Question: I am working on Chapter 10 of the Rails Tutorial. I've skipped the account activation and implemented the password reset mailer. Here is the code: of user_mailer_preview.rb
'''
# Preview all emails at http://localhost:3000/rails/mailers/user_mailer
class UserMailerPreview < ActionMailer::Preview
# Preview this email at
# http://localhost:3000/rails/mailers/user_mailer/password_reset
def password_reset
user = User.first
user.reset_token = User.new_token
UserMailer.password_reset(user)
end
end
'''
Here is the code of the user mailer itself:
'''
class UserMailer < ActionMailer::Base
default from: "from@example.com"
# Subject can be set in your I18n file at config/locales/en.yml
# with the following lookup:
#
# en.user_mailer.password_reset.subject
#
def password_reset
@greeting = "Hi"
mail to: "to@example.org"
end
end
'''
When I go to 'http://localhost:3000/rails/mailers/user_mailer/password_reset' I am getting

What am I doing wrong?
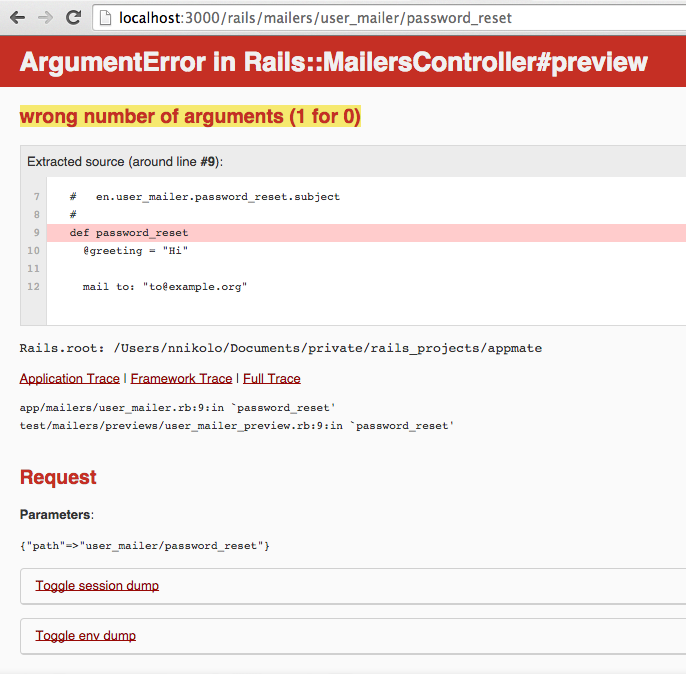
Answer: You are calling 'UserMailer.password_reset(user)' and passing in the user
but your 'password_reset' method does not take an argument. So either you will need to change your password_reset to take a user (and do something with it)
'''
def password_reset(user)
#do something with the user, such as send to their email address
@greeting = "Hi"
mail to: user.email
end
'''
or adjust your call to be 'UserMailer.password_reset' without the user.